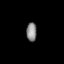
Tissue: lung
Cell type: Epithelial cells
Senescence score: 0.2301
Nuclear area (px): 190
Mean DAPI intensity: 135.595